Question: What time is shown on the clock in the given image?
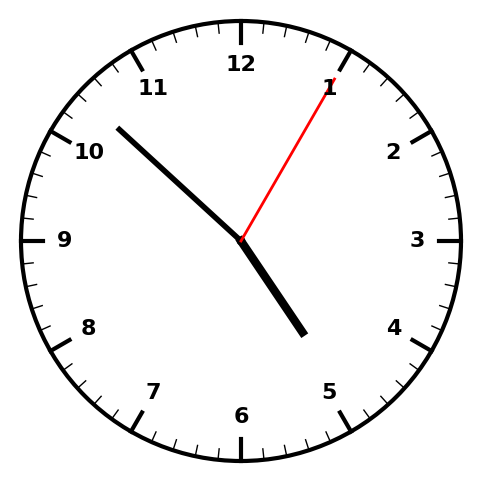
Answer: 04:52:05